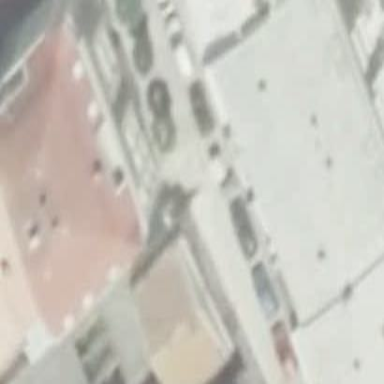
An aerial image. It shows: Building.